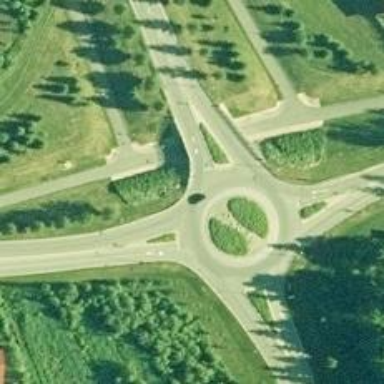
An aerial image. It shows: Tertiary road with asphalt surface leading to roundabout.